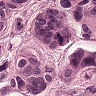
Metastatic tissue present: yes